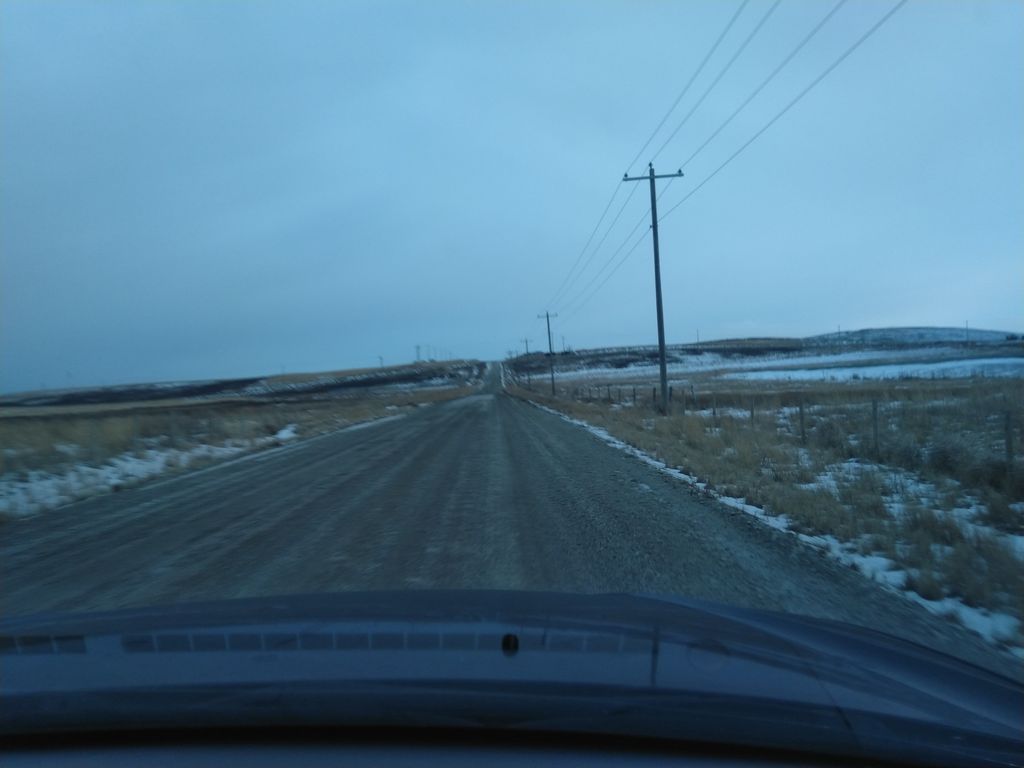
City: calgary